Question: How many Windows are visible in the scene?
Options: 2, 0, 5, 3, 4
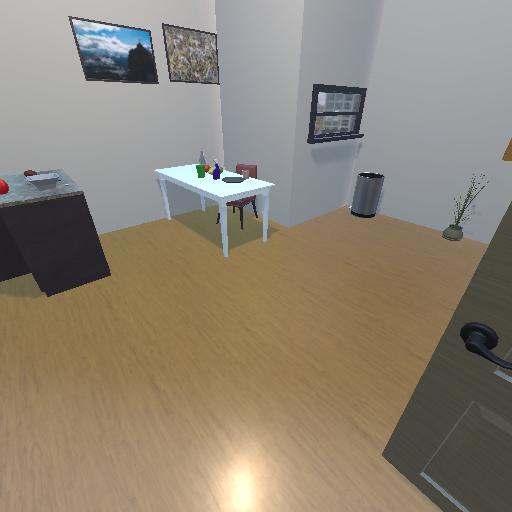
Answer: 2